Question: I'm working on a simulink model found on the internet and all multiply blocks are fed with the following thing instead of a constant block:

My question is how to edit this "a" value?
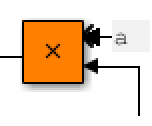
Answer: That must be a source created using "Signal and Scope Manager". You can right click on that and choose "Generator parameters" to open the dialog for that source. If it is a source create with Constant block it will open the Constant block dialog, where you can change constant value. The displayed "a" is probably the name of the source. You can see doc for this at
<URL>